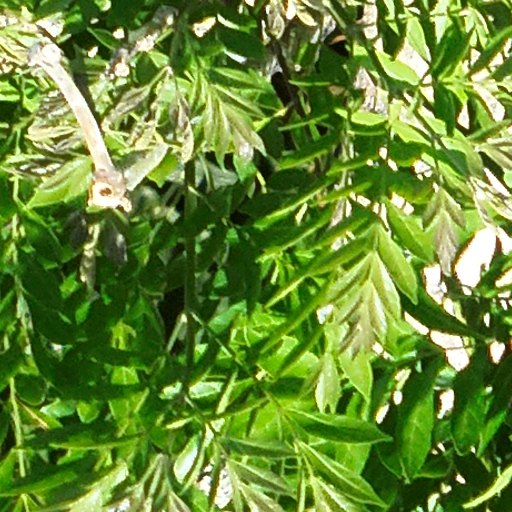
Species: Jacaranda copaia
GBIF accepted scientific name: Jacaranda copaia
Crown area (m\u00b2): 107.277